Question: I have a design which is difficult to describe, I've spent hours googling it and found nothing. The design basically uses a fixed border frame which always stays on the page while the content scrolls through it, with multiple full viewport "slides" stacked vertically. Each slide has a different background image which is fixed for the parallax effect with background-size:cover as well. As you scroll down through the content to the next slide, the border color should change with the content to work with the background image of the next slide. So essentially the side borders will need to be two colors at the same time or have one covering the other. The attached images should make things more clear.
What I have to start with is this content arranged in what I'm calling slides: <URL>
'''
<section class="dark" style="background:url('http://www.mccullagh.org/db9/10d-2/new-york-city-at-night.jpg') no-repeat fixed;background-size:cover;">
<div class="brdr_out">
<div class="brdr_in">
<div class="content" style="height:10em;margin-top:-5em;">
<div class="title1">TITLE 1</div>
</div>
</div>
</div>
</section>
<section class="light" style="background:url('http://images.nationalgeographic.com/wpf/media-live/photos/000/004/cache/african-elephant_435_600x450.jpg') no-repeat fixed;background-size:cover;">
<div class="brdr_out">
<div class="brdr_in">
<div class="content" style="height:10em;margin-top:-5em;">
<div class="title2">Title 2</div>
<div class="title3">Text Text Text Text Text Text Text Text Text Text Text Text Text Text Text Text Text Text Text Text Text Text Text Text Text Text Text Text Text Text </div>
</div>
</div>
</div>
</section>
'''
'''
body, html
{
height: 100%;
}
body
{
font-size: 16px;
margin: 0;
}
.brdr_in, .brdr_out
{
bottom: 0;
height: auto;
left: 0;
position: absolute;
right: 0;
top: 0;
}
.brdr_in
{
margin: .25em;
padding: 1em;
}
.brdr_out
{
margin: 1em;
padding: .25em;
}
.clr1, .dark
{
color: #fff;
}
.clr2, .light
{
color: #000;
}
.dark .brdr_in
{
border: 3px solid #d5d7a1;
}
.dark .brdr_out
{
border: 5px solid #d5d7a1;
}
.light .brdr_in
{
border: 3px solid #000;
}
.light .brdr_out
{
border: 5px solid #000;
}
section
{
height: 100%;
position: relative;
text-align: center;
}
section .content
{
position: absolute;
top: 50%;
width: 100%;
}
.title1, .title2
{
display: inline-block;
letter-spacing: .25em;
line-height: 1.875em;
padding-bottom: .8em;
}
.title2
{
border-bottom: 1px solid #4a4639;
margin-bottom: 3em;
}
'''
But the tricky part is to make it look like this when you scroll:

Also, the text needs to be hidden in the margins outside of the frame.
Your help is much appreciated! This was much more difficult than I anticipated when I told the designer I could do it. Javascript and any of it's libraries are fine. Thanks!
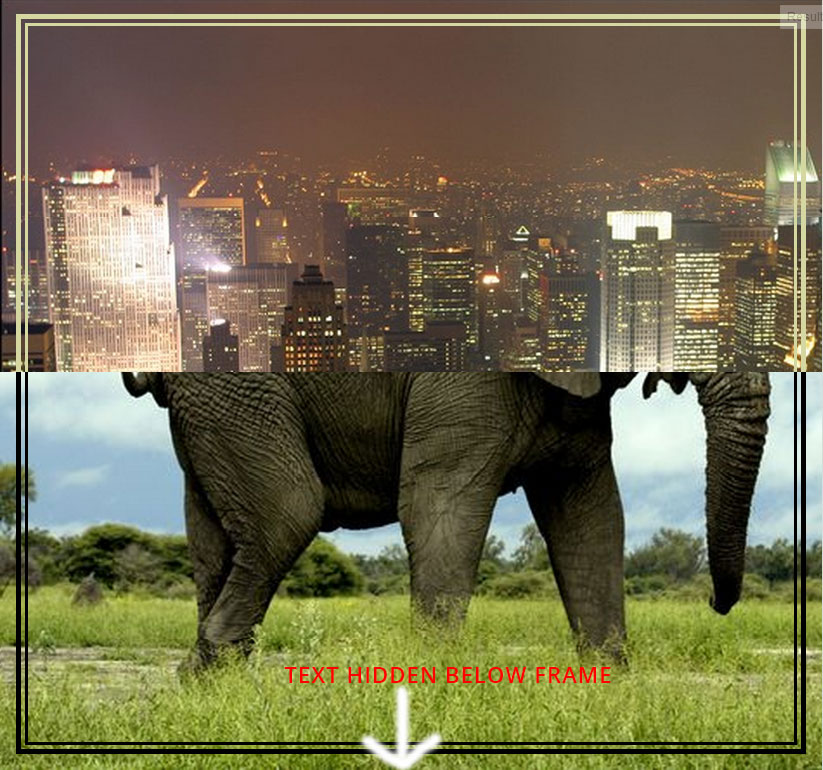
Answer: It will be difficult to split the frame into two colors. The easiest way i can imagine is to make two copies of the frame. Give both a fixed position with one top:0, the other bottom:0, and adjust the heights of both as you scroll so they meet precisely in the middle.
Another solution, that's not to your spec, but may look better, is to fade the border color from one slide to the next. You will need a color interpolation function, a list of slide colors in JavaScript, and a scroll handler function that determines which slide is visible and the distance scrolled to the next slide. Something kind of like this (assuming Jquery, and 1000px slides):
'''
$(window).on('scroll', function(){
var slide_distance = window.scrollY / 1000, slide = Math.floor(slide_distance)
var color = color_interp(slide_colors[slide], slide_colors[slide + 1], slide_distance - slide)
$('#border').css('color', color)
})
'''